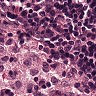
Metastatic tissue present: no